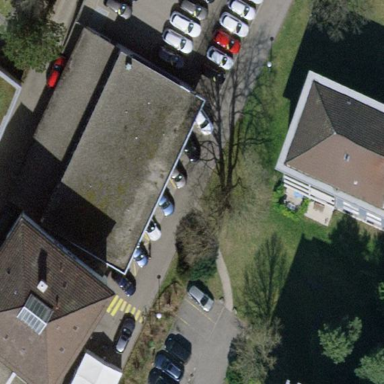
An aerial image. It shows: Flat-roofed building that houses car shop.